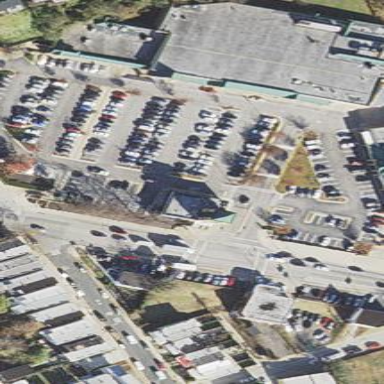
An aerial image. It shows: Retail area.